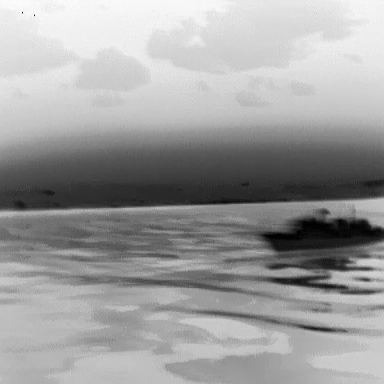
There is a warship in the infrared image.